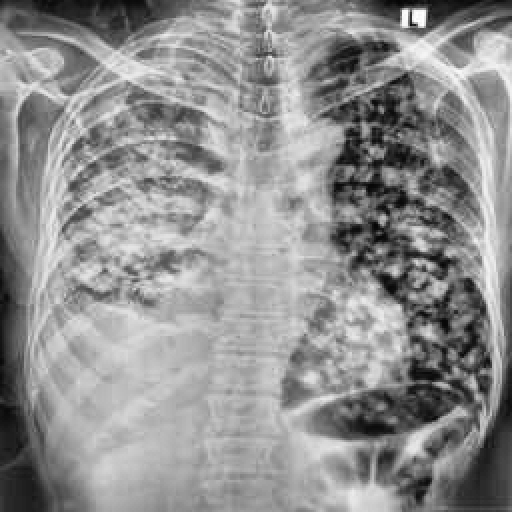
Finding: TUBERCULOSIS